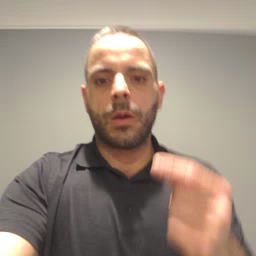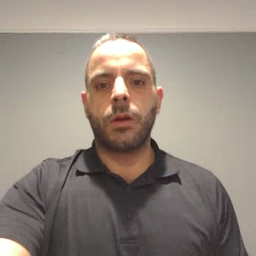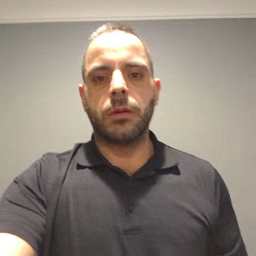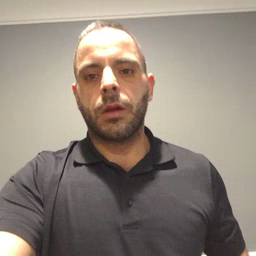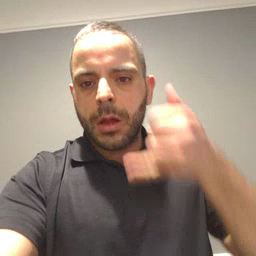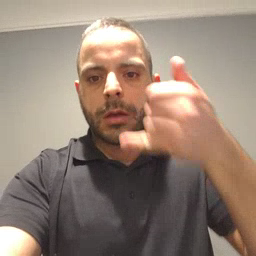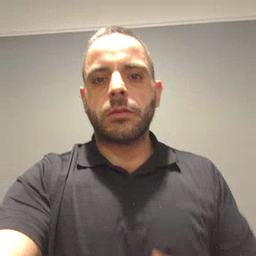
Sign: callonphone